Field crop: maize
Growth stage: 2
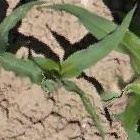
Species: maize